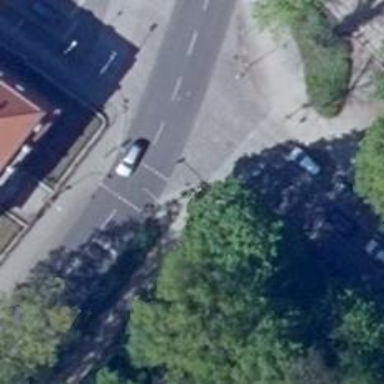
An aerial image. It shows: Crossing with traffic signals.